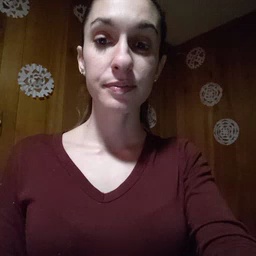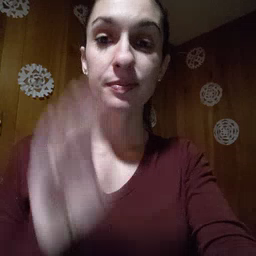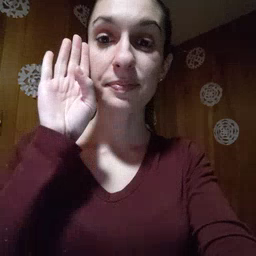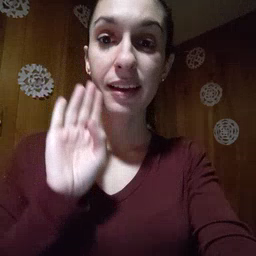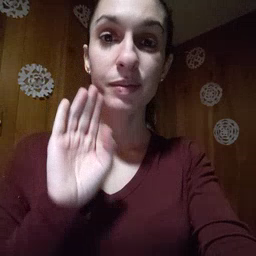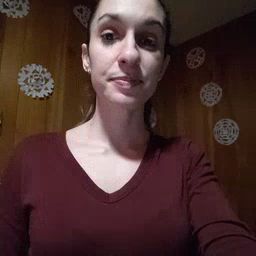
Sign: brown